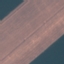
Land use / land cover class: AnnualCrop